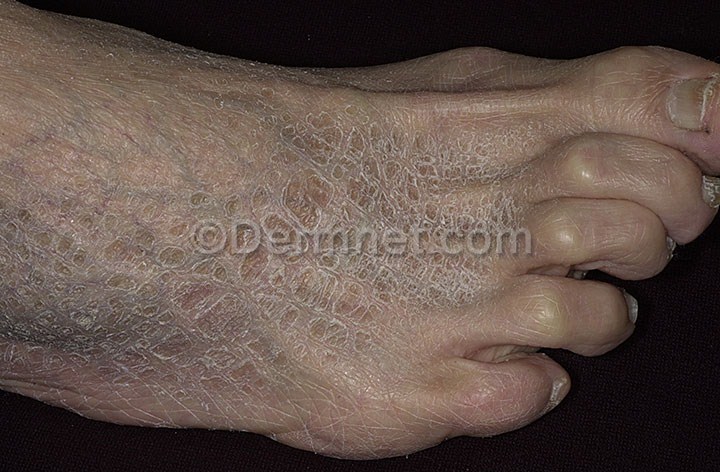
Disease: Atopic Dermatitis Photos